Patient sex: M
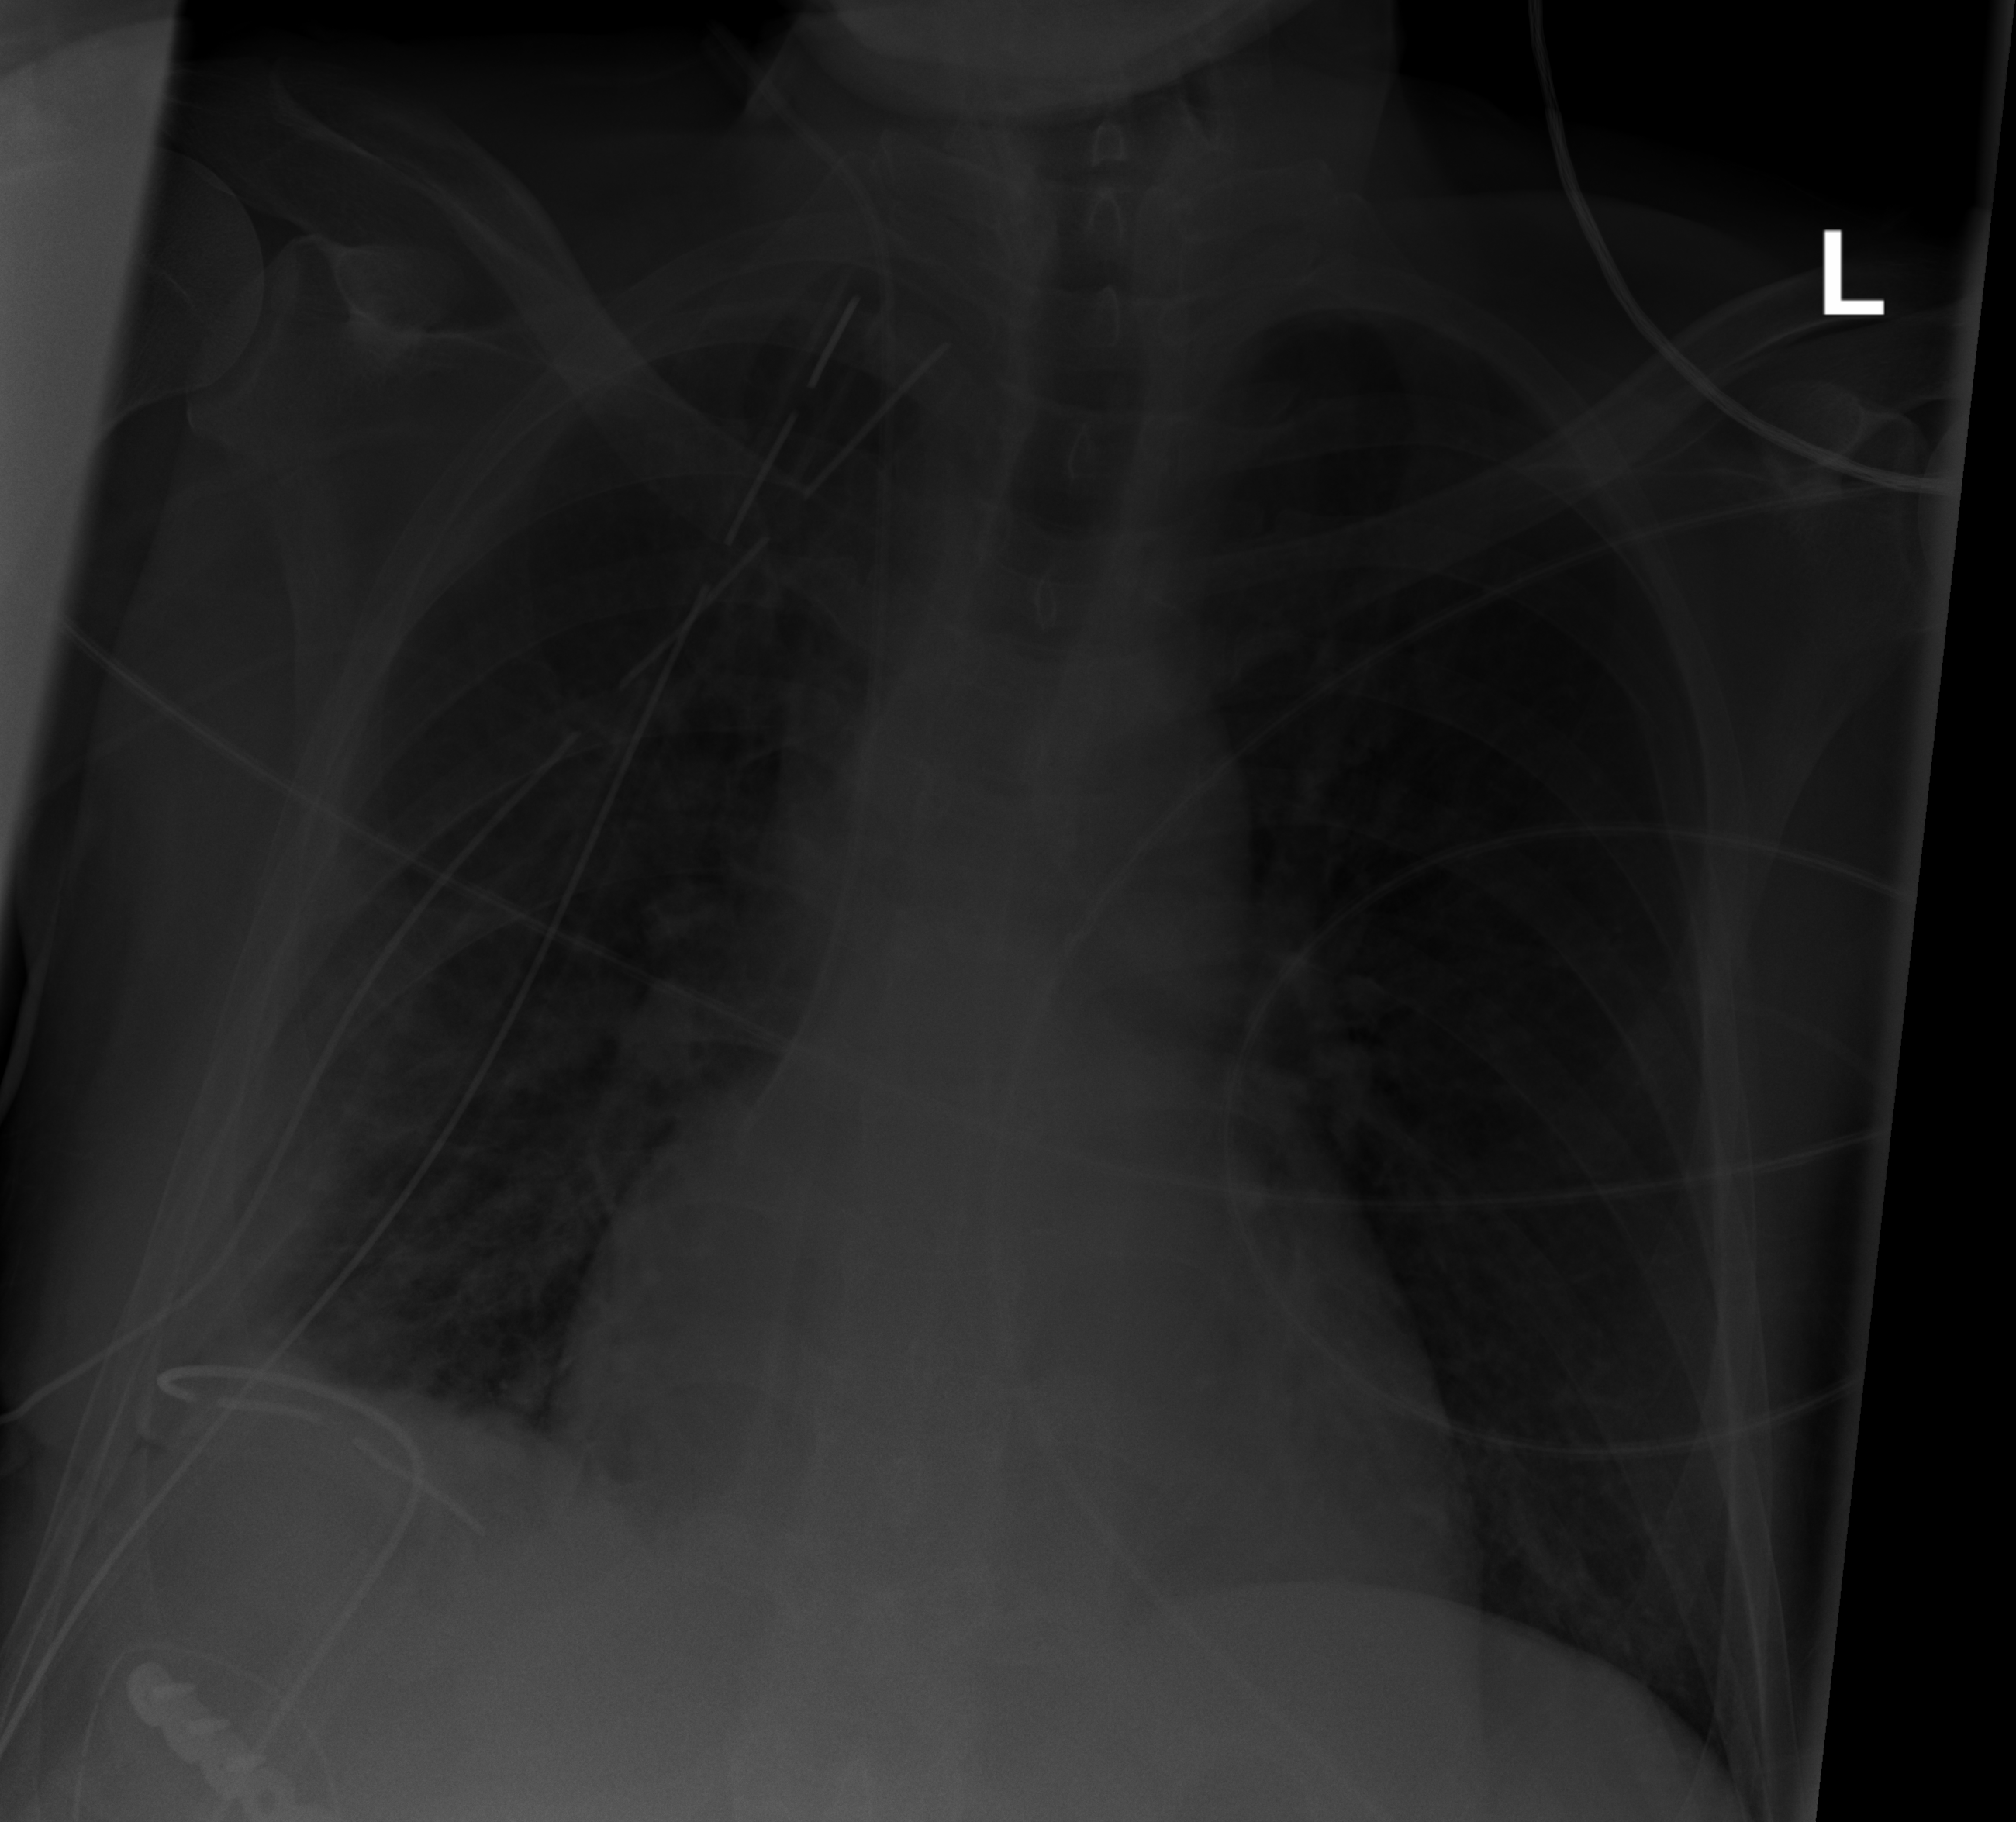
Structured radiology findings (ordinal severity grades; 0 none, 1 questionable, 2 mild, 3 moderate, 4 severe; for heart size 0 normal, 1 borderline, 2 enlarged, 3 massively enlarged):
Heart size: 2
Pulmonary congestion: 0
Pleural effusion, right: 0
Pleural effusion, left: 0
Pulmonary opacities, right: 2
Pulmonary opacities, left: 0
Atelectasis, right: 2
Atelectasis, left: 0